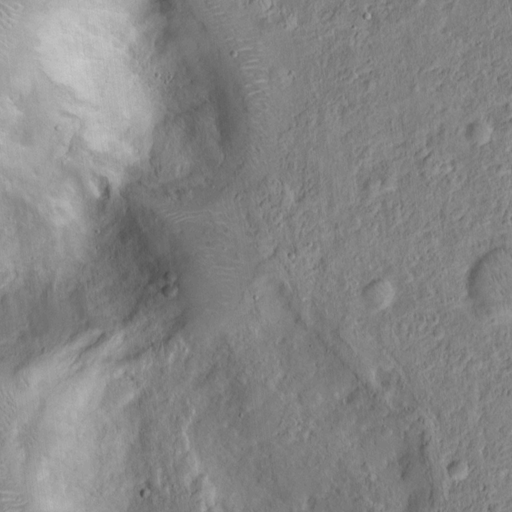
Objects detected: cone, cone, cone